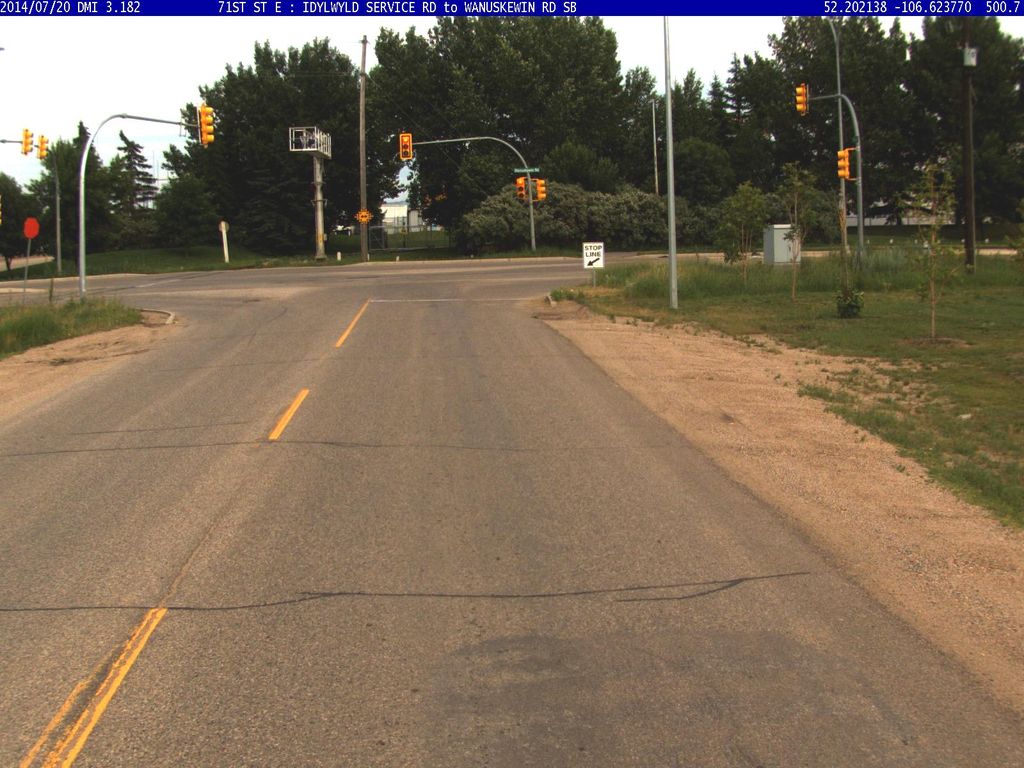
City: saskatoon